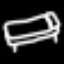
Label: bed